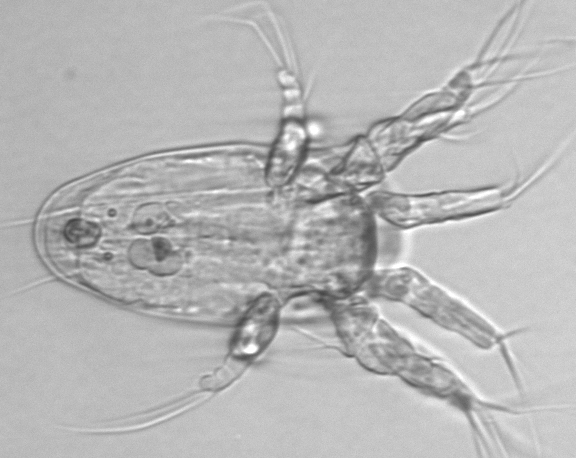
Label: Copepod_nauplii